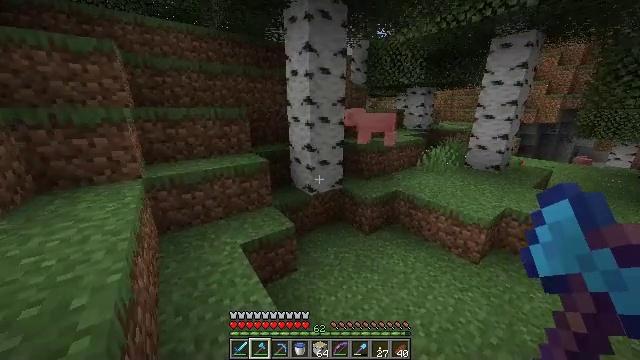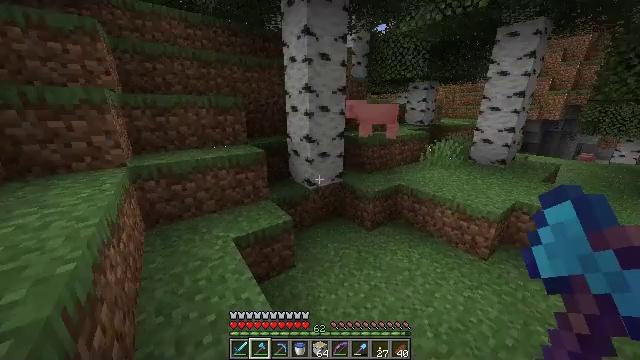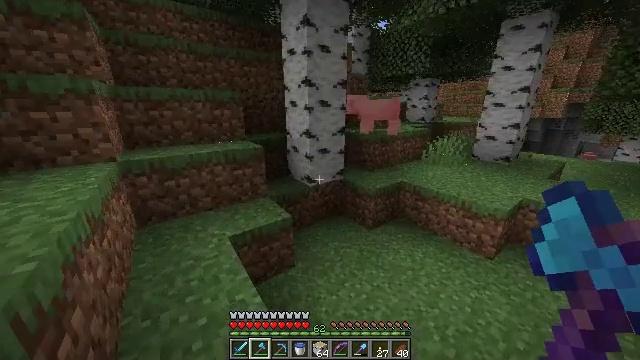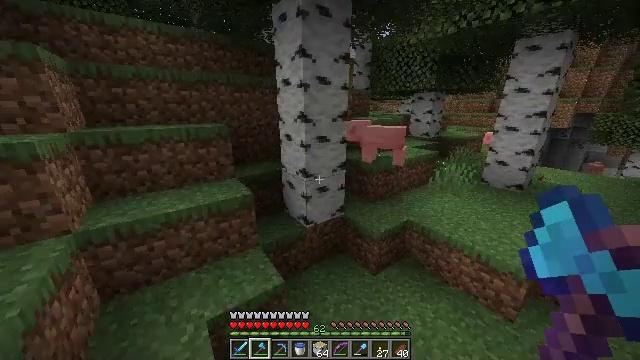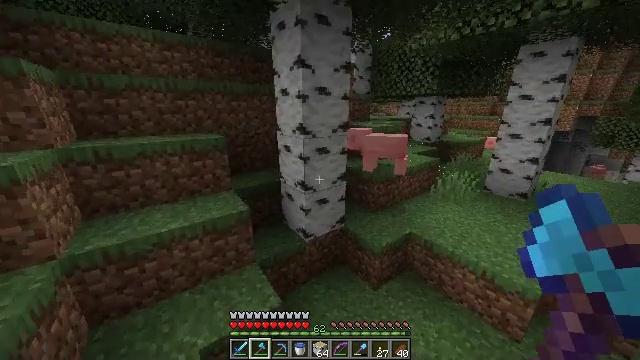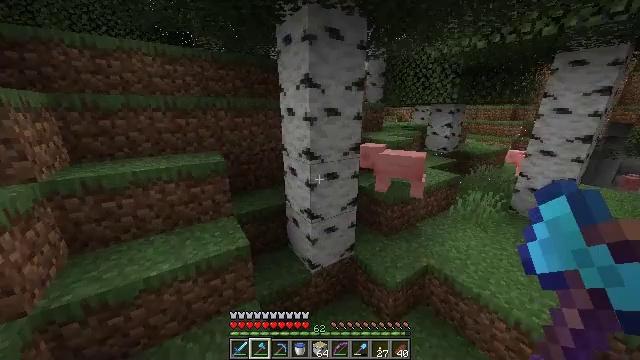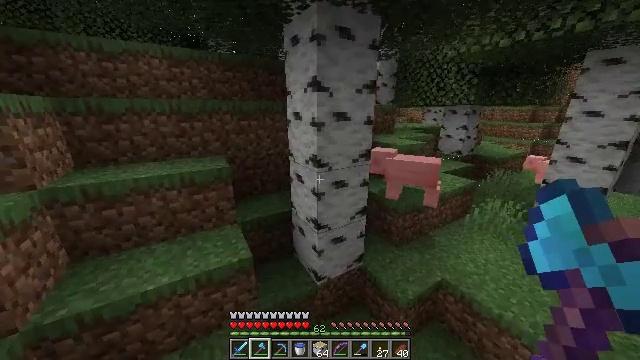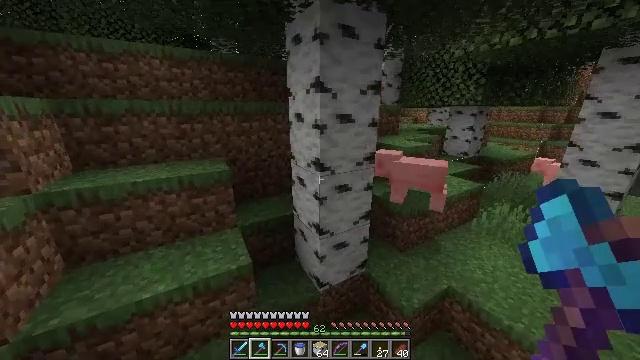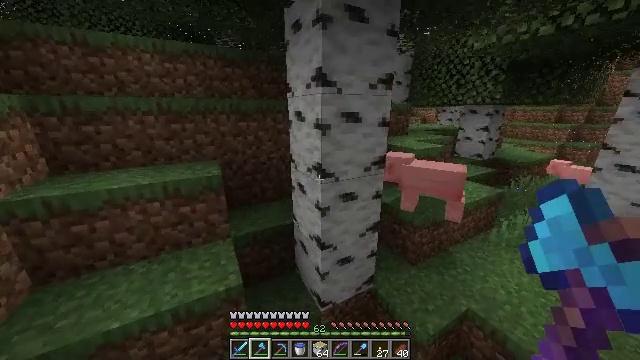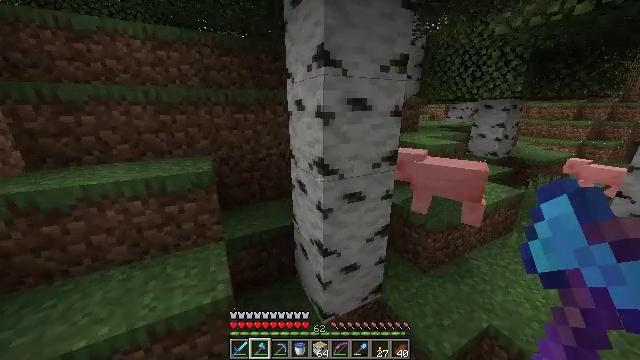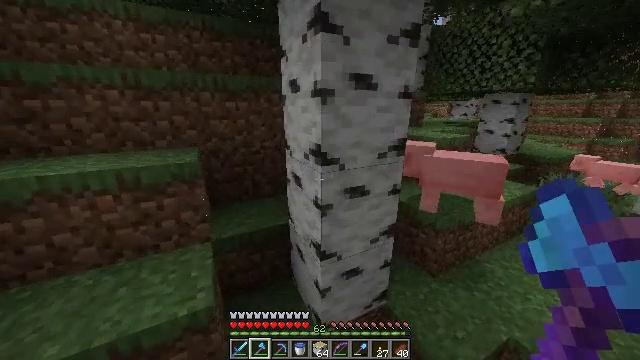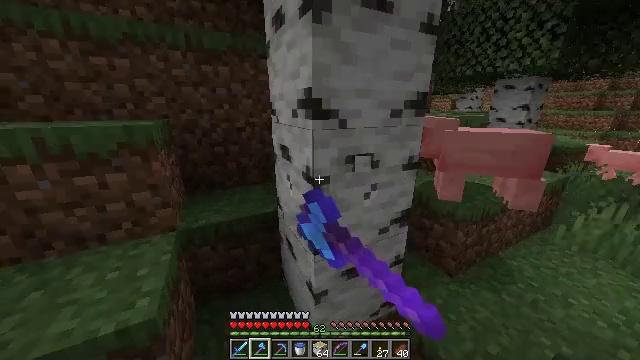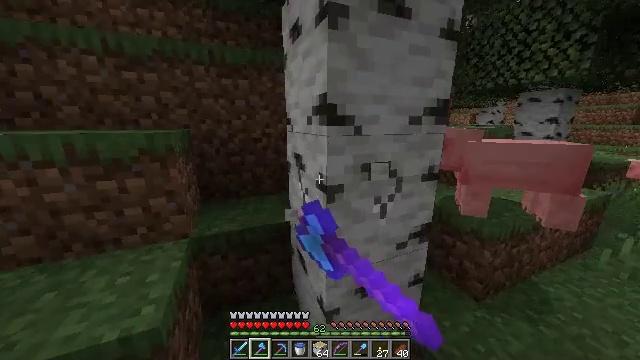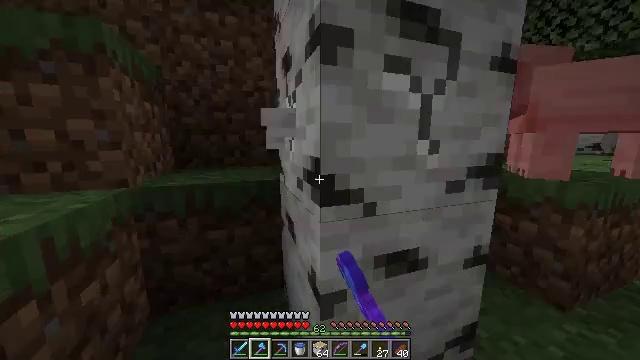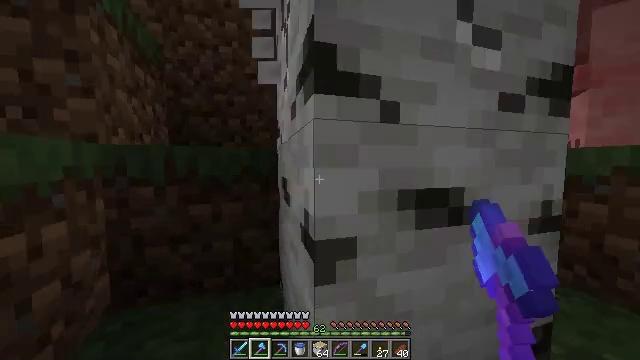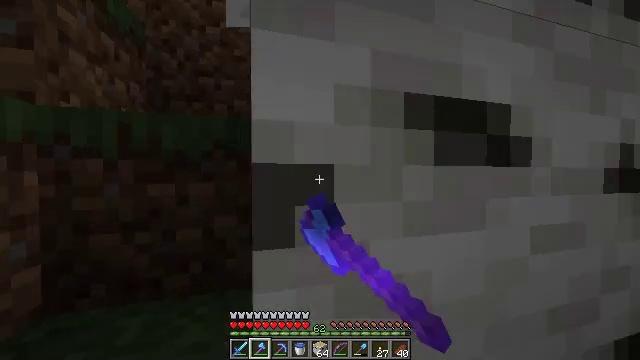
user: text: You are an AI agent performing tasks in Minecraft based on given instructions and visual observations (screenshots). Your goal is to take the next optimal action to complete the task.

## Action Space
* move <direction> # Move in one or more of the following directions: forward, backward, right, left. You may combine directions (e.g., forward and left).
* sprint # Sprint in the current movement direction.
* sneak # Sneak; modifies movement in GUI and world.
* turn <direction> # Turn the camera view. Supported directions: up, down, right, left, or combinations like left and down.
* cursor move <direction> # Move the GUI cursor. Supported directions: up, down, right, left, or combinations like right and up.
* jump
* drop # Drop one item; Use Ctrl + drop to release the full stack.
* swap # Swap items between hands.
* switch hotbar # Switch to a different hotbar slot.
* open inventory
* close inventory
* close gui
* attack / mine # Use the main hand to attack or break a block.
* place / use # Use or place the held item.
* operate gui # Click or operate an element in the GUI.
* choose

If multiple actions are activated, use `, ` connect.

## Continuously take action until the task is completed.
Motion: motion action
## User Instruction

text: Harvest birch logs from birch trees.
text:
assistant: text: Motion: move forward, sprint, jump
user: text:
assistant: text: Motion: move forward, sprint, jump
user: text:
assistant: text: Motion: move forward, sprint, jump
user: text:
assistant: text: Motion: move forward, sprint, jump
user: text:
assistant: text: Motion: move forward, sprint, turn left, jump
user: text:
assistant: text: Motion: move forward, sprint, turn left, jump
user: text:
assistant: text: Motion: move forward, sprint
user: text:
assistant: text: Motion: move forward, sprint, turn left
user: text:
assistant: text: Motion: move forward, sprint, turn left
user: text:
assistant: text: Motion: move forward, sprint, attack / mine
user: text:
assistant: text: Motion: move forward, sprint, attack / mine
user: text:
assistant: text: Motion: move forward, sprint, turn left and up, attack / mine
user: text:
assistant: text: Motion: move forward, sprint, turn left and up, attack / mine
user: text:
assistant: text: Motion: move forward, sprint, turn left and up, attack / mine
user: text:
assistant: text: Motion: move forward, sprint, turn up, attack / mine
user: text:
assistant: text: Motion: move forward, sprint, turn up, attack / mine
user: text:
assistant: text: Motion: move forward, sprint, attack / mine
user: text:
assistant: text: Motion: move forward, attack / mine
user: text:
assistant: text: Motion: turn left and up, attack / mine
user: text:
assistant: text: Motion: turn left and up, attack / mine
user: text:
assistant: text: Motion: turn up, attack / mine
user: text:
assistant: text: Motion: turn up, attack / mine
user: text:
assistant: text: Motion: turn left and up, attack / mine
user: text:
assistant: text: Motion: turn left and up, attack / mine
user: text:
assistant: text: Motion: turn left and up, attack / mine
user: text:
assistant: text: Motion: turn left and up, attack / mine
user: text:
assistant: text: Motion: turn left and up, attack / mine
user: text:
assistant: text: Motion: turn left and up, attack / mine
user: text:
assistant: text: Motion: attack / mine
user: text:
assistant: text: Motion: attack / mine